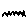
Label: zigzag